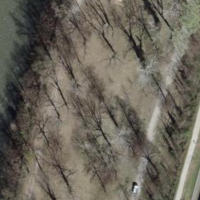
EUNIS habitat code: 41
Species observed at this site:
Ajuga reptans